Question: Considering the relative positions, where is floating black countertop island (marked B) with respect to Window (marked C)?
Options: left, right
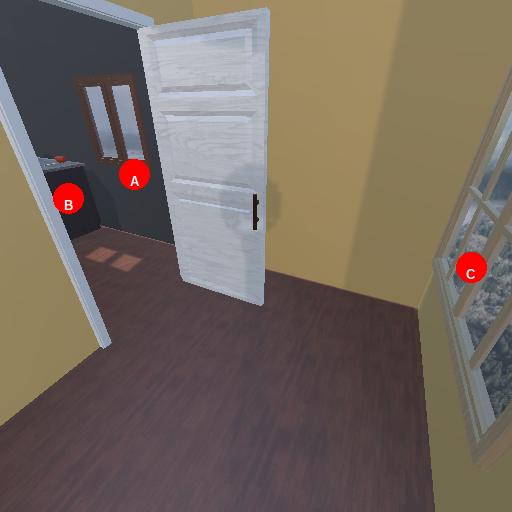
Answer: left